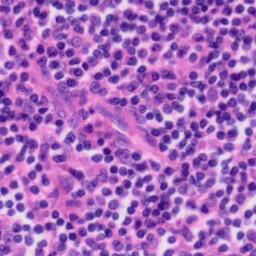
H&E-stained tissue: Tonsil